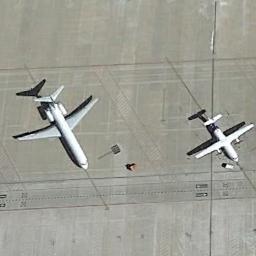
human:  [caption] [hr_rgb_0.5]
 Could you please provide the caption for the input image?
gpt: A large plane and a small plane are parked on the open space .

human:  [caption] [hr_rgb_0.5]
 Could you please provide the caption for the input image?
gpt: There are two white planes, And the larger one is about twice as large as the smaller one .

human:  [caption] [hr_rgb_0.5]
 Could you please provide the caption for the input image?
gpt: A small plane and a big plane parked diagonally on the open area .

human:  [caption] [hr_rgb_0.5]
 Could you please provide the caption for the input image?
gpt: There are two planes of different sizes on a clearing .

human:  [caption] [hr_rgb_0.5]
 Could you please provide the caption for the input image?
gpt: Two planes are in the parking lot .